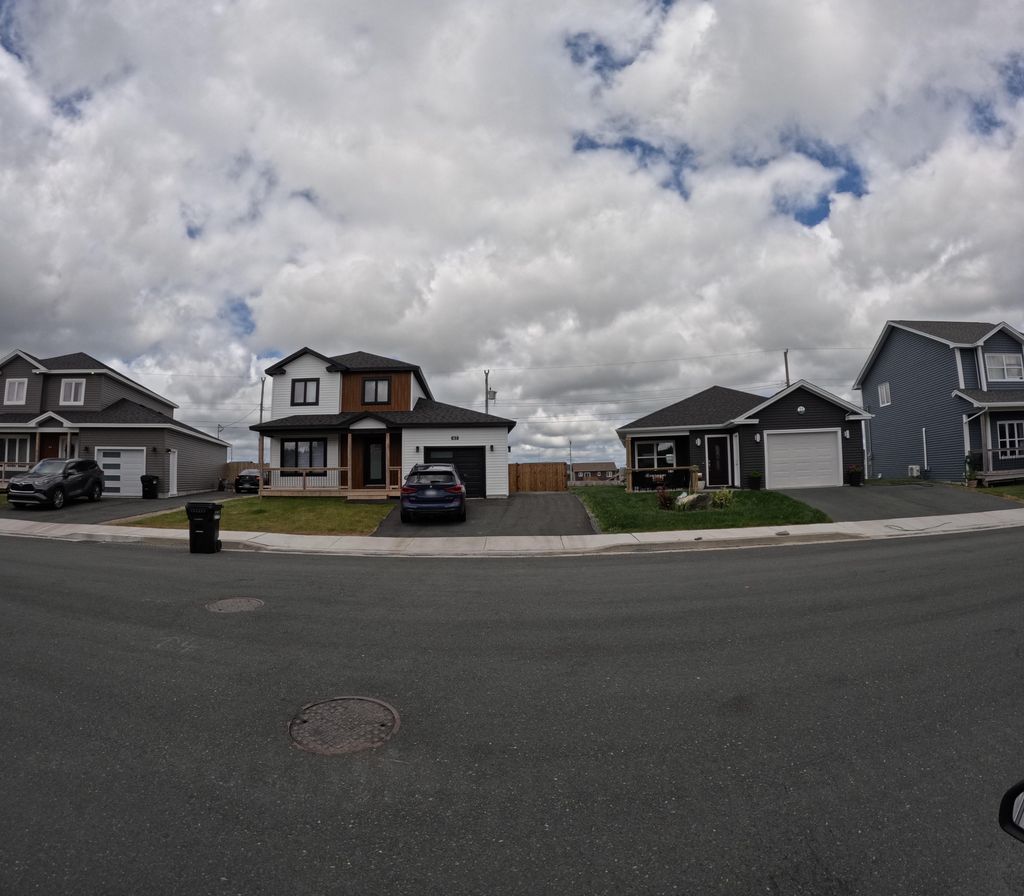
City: st_johns